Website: lowes
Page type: billing-address
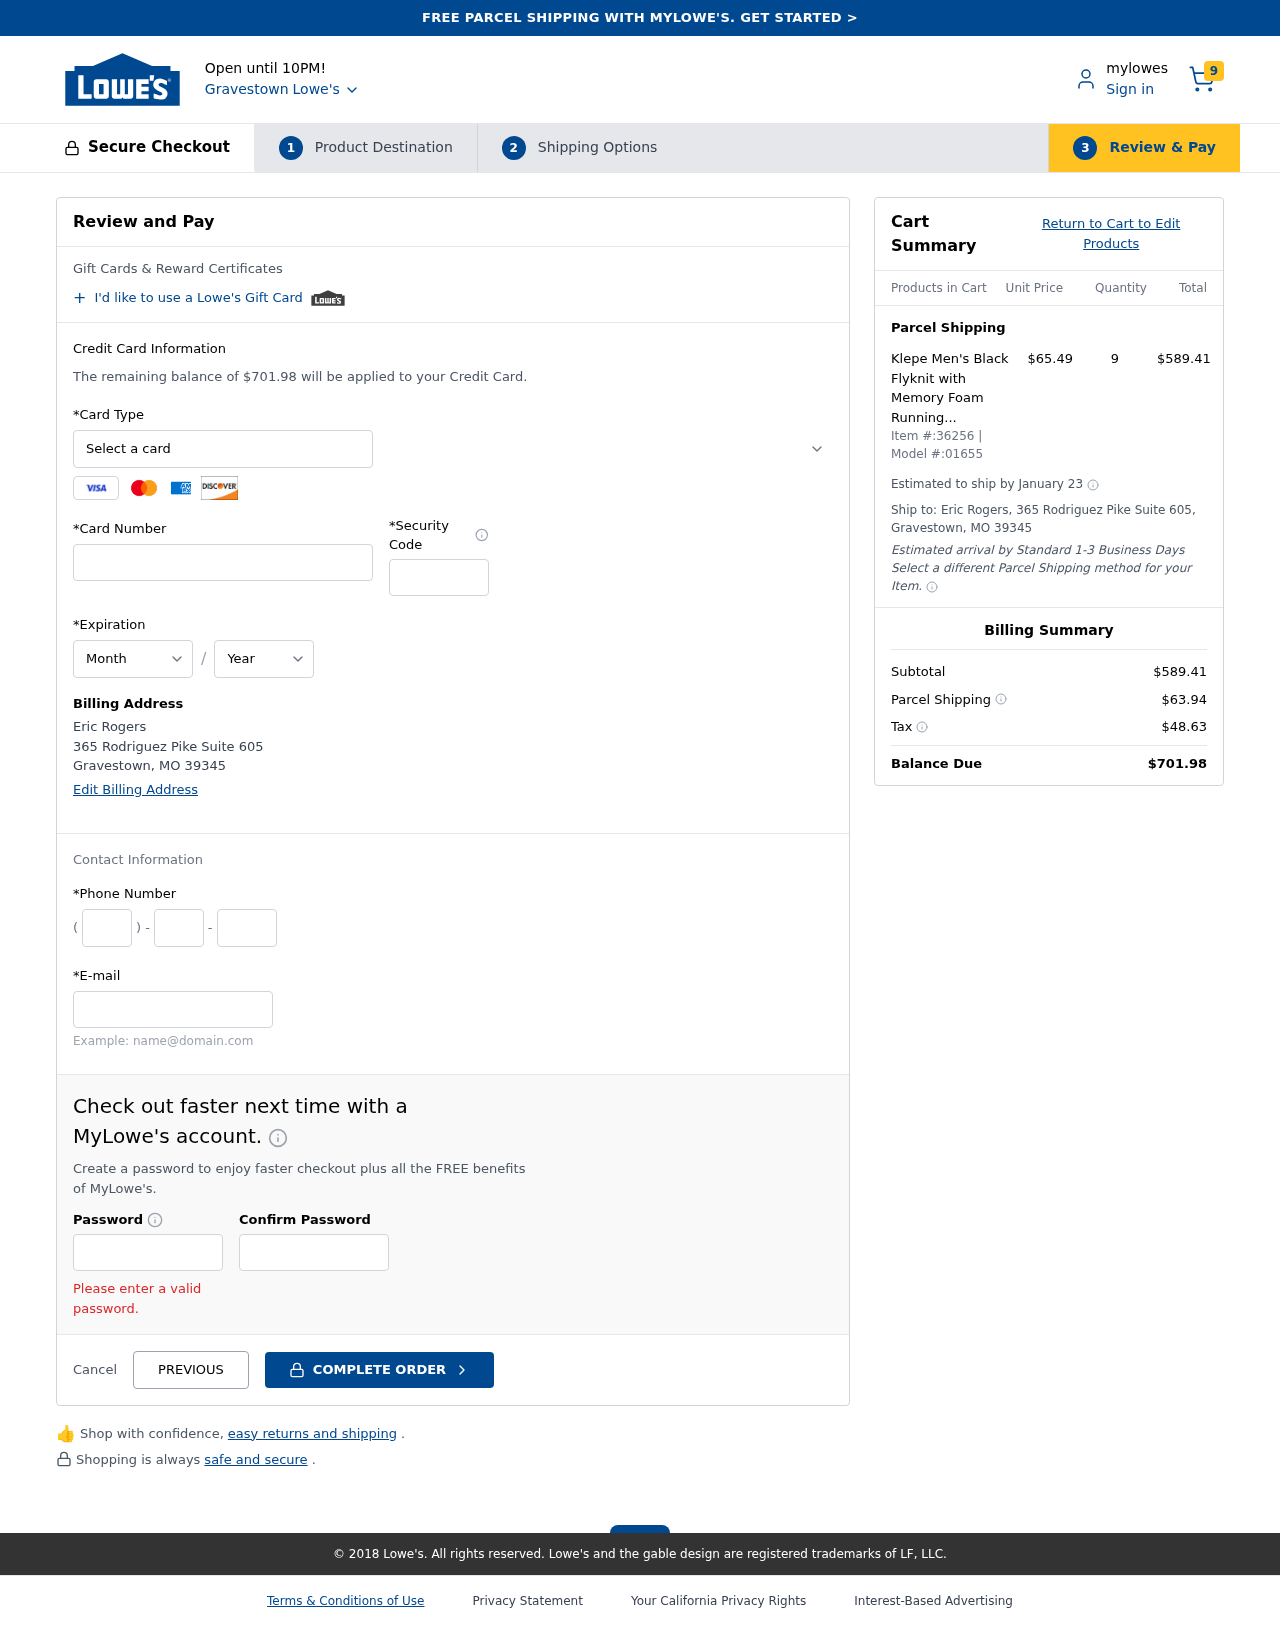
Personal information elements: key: PII_CARD_CVV
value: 7582
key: PII_CARD_EXPIRY_MONTH
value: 08
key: PII_CARD_EXPIRY_YEAR
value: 29
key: PII_CARD_NUMBER
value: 3746 4661 7351 042
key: PII_CARD_TYPE
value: American Express
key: PII_CITY
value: Gravestown
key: PII_CITY_STATE_ZIP
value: Gravestown, MO 39345
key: PII_EMAIL
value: eric.rogers@gmail.com
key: PII_FULLNAME
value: Eric Rogers
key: PII_PHONE_AREA
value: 835
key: PII_PHONE_PREFIX
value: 959
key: PII_PHONE_SUFFIX
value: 9107
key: PII_STREET
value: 365 Rodriguez Pike Suite 605
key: PII_FULLNAME2
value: Eric Rogers
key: PII_STATE_ABBR
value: MO
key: PII_POSTCODE
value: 39345
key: PII_POSTCODE_FULL
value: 39345
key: PII_CITY_STATE
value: Gravestown, MO
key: PII_POSTCODE_NUMERIC
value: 39345
Product elements: key: PRODUCT1_NAME
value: Klepe Men's Black Flyknit with Memory Foam Running Shoes-6 UK (40 EU) (7 US) (BX020/BLK)
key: PRODUCT1_PRICE
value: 65.49
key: PRODUCT1_QUANTITY
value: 9
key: PRODUCT_ITEM_NUMBER
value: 36256
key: PRODUCT_MODEL_NUMBER
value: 01655
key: PRODUCT1_LINE_TOTAL
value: $589.41
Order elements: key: ORDER_NUM_ITEMS
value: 9
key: ORDER_TOTAL
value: $701.98
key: ORDER_SHIPPING_DATE
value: January 23
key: ORDER_SUBTOTAL
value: $589.41
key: ORDER_SHIPPING_COST
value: $63.94
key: ORDER_TAX
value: $48.63